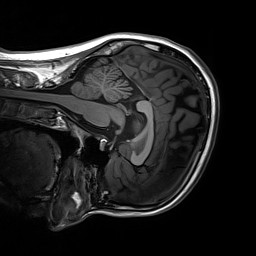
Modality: T1w
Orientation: sagittal
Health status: healthy
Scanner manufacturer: siemens
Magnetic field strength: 3 T
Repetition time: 2.3 s
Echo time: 0.00236 s